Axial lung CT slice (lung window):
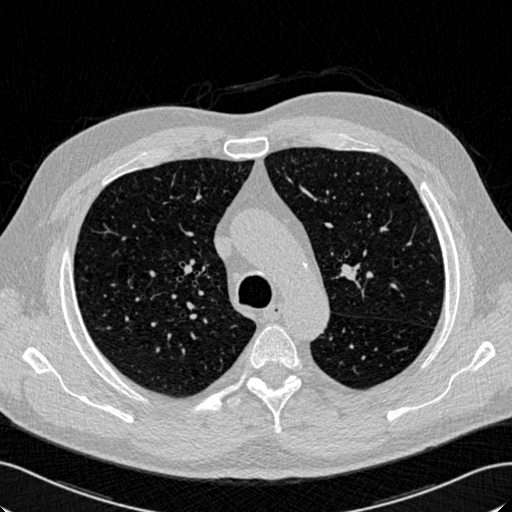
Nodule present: no